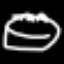
Label: frog